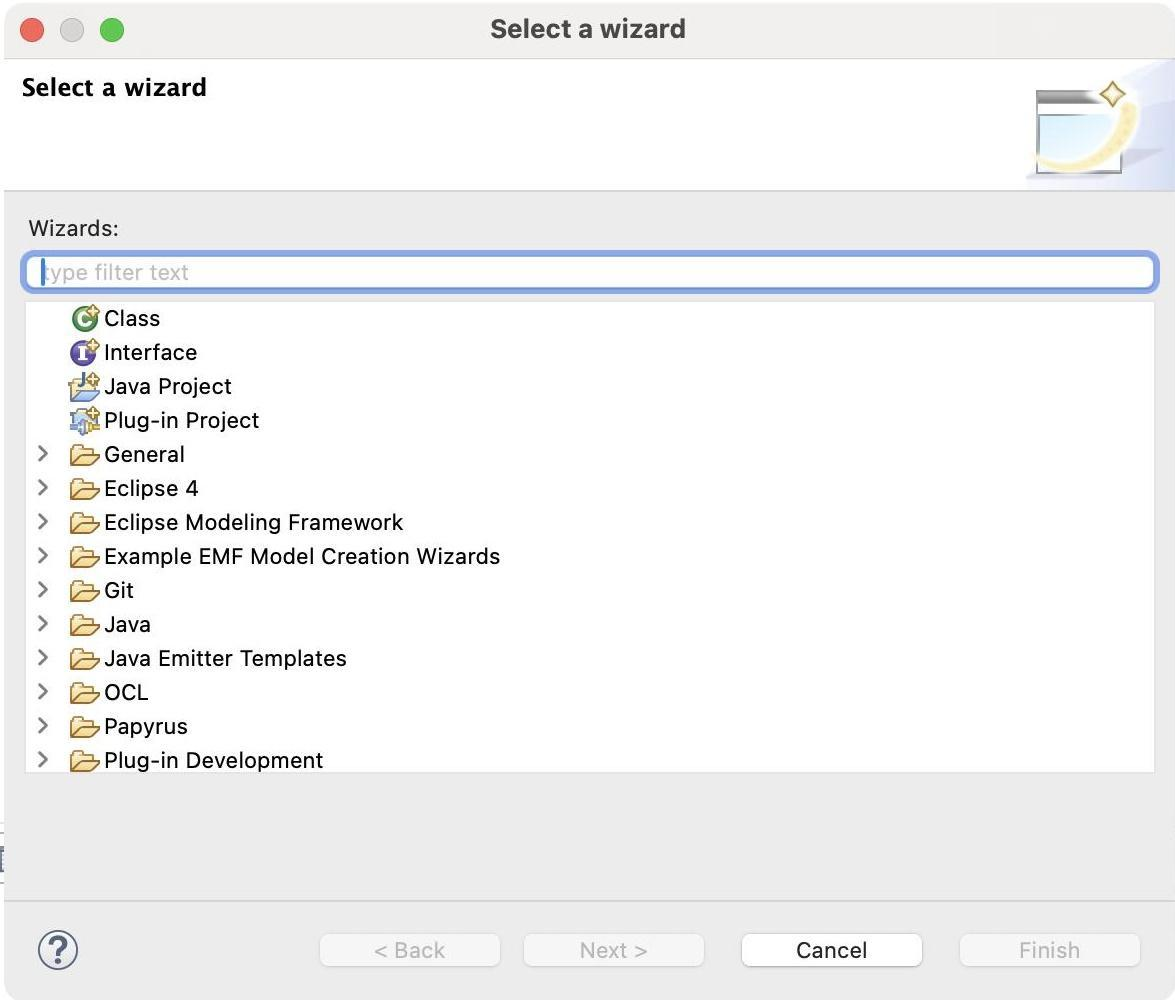
Accessibility tree:
{"name": "Select_a_wizard", "role": "AXWindow", "description": null, "role_description": "standard window", "value": null, "position": "493.00;234.00", "size": "586;500", "children": [{"name": null, "role": "AXScrollArea", "description": null, "role_description": "scroll area", "value": null, "position": "16.00;57.00", "size": "495;37", "children": [{"name": null, "role": "AXTextArea", "description": null, "role_description": "text entry area", "value": " \n ", "position": "16.00;57.00", "size": "495;37", "children": []}]}, {"name": null, "role": "AXStaticText", "description": null, "role_description": "text", "value": "Select a wizard", "position": "7.00;35.00", "size": "504;15", "children": []}, {"name": null, "role": "AXImage", "description": "", "role_description": "image", "value": null, "position": "511.00;28.00", "size": "75;66", "children": []}, {"name": "Finish", "role": "AXButton", "description": null, "role_description": "button", "value": null, "position": "472.00;462.00", "size": "102;27", "children": []}, {"name": "Cancel", "role": "AXButton", "description": null, "role_description": "button", "value": null, "position": "363.00;462.00", "size": "102;27", "children": []}, {"name": "&Next__", "role": "AXButton", "description": null, "role_description": "button", "value": null, "position": "254.00;462.00", "size": "102;27", "children": []}, {"name": "__&Back", "role": "AXButton", "description": null, "role_description": "button", "value": null, "position": "152.00;462.00", "size": "102;27", "children": []}, {"name": null, "role": "AXToolbar", "description": null, "role_description": "toolbar", "value": null, "position": "12.00;460.00", "size": "30;30", "children": [{"name": "Help", "role": "AXCheckBox", "description": null, "role_description": "checkbox", "value": 0, "position": "12.00;460.00", "size": "30;30", "children": []}]}, {"name": null, "role": "AXStaticText", "description": "", "role_description": "text", "value": "", "position": "10.00;391.00", "size": "0;0", "children": []}, {"name": null, "role": "AXScrollArea", "description": null, "role_description": "scroll area", "value": null, "position": "10.00;149.00", "size": "566;237", "children": [{"name": null, "role": "AXOutline", "description": null, "role_description": "outline", "value": null, "position": "11.00;150.00", "size": "564;272", "children": [{"name": null, "role": "AXRow", "description": null, "role_description": "outline row", "value": null, "position": "11.00;150.00", "size": "564;17", "children": [{"name": null, "role": "AXStaticText", "description": null, "role_description": "text", "value": "Class", "position": "29.00;150.00", "size": "219;16", "children": []}]}, {"name": null, "role": "AXRow", "description": null, "role_description": "outline row", "value": null, "position": "11.00;167.00", "size": "564;17", "children": [{"name": null, "role": "AXStaticText", "description": null, "role_description": "text", "value": "Interface", "position": "29.00;167.00", "size": "219;16", "children": []}]}, {"name": null, "role": "AXRow", "description": null, "role_description": "outline row", "value": null, "position": "11.00;184.00", "size": "564;17", "children": [{"name": null, "role": "AXStaticText", "description": null, "role_description": "text", "value": "Java Project", "position": "29.00;184.00", "size": "219;16", "children": []}]}, {"name": null, "role": "AXRow", "description": null, "role_description": "outline row", "value": null, "position": "11.00;201.00", "size": "564;17", "children": [{"name": null, "role": "AXStaticText", "description": null, "role_description": "text", "value": "Plug-in Project", "position": "29.00;201.00", "size": "219;16", "children": []}]}, {"name": null, "role": "AXRow", "description": null, "role_description": "outline row", "value": null, "position": "11.00;218.00", "size": "564;17", "children": [{"name": null, "role": "AXGroup", "description": null, "role_description": "group", "value": null, "position": "11.00;218.00", "size": "238;17", "children": [{"name": null, "role": "AXDisclosureTriangle", "description": null, "role_description": "disclosure triangle", "value": 0, "position": "13.00;218.00", "size": "12;16", "children": []}, {"name": null, "role": "AXStaticText", "description": null, "role_description": "text", "value": "General", "position": "29.00;218.00", "size": "219;16", "children": []}]}]}, {"name": null, "role": "AXRow", "description": null, "role_description": "outline row", "value": null, "position": "11.00;235.00", "size": "564;17", "children": [{"name": null, "role": "AXGroup", "description": null, "role_description": "group", "value": null, "position": "11.00;235.00", "size": "238;17", "children": [{"name": null, "role": "AXDisclosureTriangle", "description": null, "role_description": "disclosure triangle", "value": 0, "position": "13.00;235.00", "size": "12;16", "children": []}, {"name": null, "role": "AXStaticText", "description": null, "role_description": "text", "value": "Eclipse 4", "position": "29.00;235.00", "size": "219;16", "children": []}]}]}, {"name": null, "role": "AXRow", "description": null, "role_description": "outline row", "value": null, "position": "11.00;252.00", "size": "564;17", "children": [{"name": null, "role": "AXGroup", "description": null, "role_description": "group", "value": null, "position": "11.00;252.00", "size": "238;17", "children": [{"name": null, "role": "AXDisclosureTriangle", "description": null, "role_description": "disclosure triangle", "value": 0, "position": "13.00;252.00", "size": "12;16", "children": []}, {"name": null, "role": "AXStaticText", "description": null, "role_description": "text", "value": "Eclipse Modeling Framework", "position": "29.00;252.00", "size": "219;16", "children": []}]}]}, {"name": null, "role": "AXRow", "description": null, "role_description": "outline row", "value": null, "position": "11.00;269.00", "size": "564;17", "children": [{"name": null, "role": "AXGroup", "description": null, "role_description": "group", "value": null, "position": "11.00;269.00", "size": "238;17", "children": [{"name": null, "role": "AXDisclosureTriangle", "description": null, "role_description": "disclosure triangle", "value": 0, "position": "13.00;269.00", "size": "12;16", "children": []}, {"name": null, "role": "AXStaticText", "description": null, "role_description": "text", "value": "Example EMF Model Creation Wizards", "position": "29.00;269.00", "size": "219;16", "children": []}]}]}, {"name": null, "role": "AXRow", "description": null, "role_description": "outline row", "value": null, "position": "11.00;286.00", "size": "564;17", "children": [{"name": null, "role": "AXGroup", "description": null, "role_description": "group", "value": null, "position": "11.00;286.00", "size": "238;17", "children": [{"name": null, "role": "AXDisclosureTriangle", "description": null, "role_description": "disclosure triangle", "value": 0, "position": "13.00;286.00", "size": "12;16", "children": []}, {"name": null, "role": "AXStaticText", "description": null, "role_description": "text", "value": "Git", "position": "29.00;286.00", "size": "219;16", "children": []}]}]}, {"name": null, "role": "AXRow", "description": null, "role_description": "outline row", "value": null, "position": "11.00;303.00", "size": "564;17", "children": [{"name": null, "role": "AXGroup", "description": null, "role_description": "group", "value": null, "position": "11.00;303.00", "size": "238;17", "children": [{"name": null, "role": "AXDisclosureTriangle", "description": null, "role_description": "disclosure triangle", "value": 0, "position": "13.00;303.00", "size": "12;16", "children": []}, {"name": null, "role": "AXStaticText", "description": null, "role_description": "text", "value": "Java", "position": "29.00;303.00", "size": "219;16", "children": []}]}]}, {"name": null, "role": "AXRow", "description": null, "role_description": "outline row", "value": null, "position": "11.00;320.00", "size": "564;17", "children": [{"name": null, "role": "AXGroup", "description": null, "role_description": "group", "value": null, "position": "11.00;320.00", "size": "238;17", "children": [{"name": null, "role": "AXDisclosureTriangle", "description": null, "role_description": "disclosure triangle", "value": 0, "position": "13.00;320.00", "size": "12;16", "children": []}, {"name": null, "role": "AXStaticText", "description": null, "role_description": "text", "value": "Java Emitter Templates", "position": "29.00;320.00", "size": "219;16", "children": []}]}]}, {"name": null, "role": "AXRow", "description": null, "role_description": "outline row", "value": null, "position": "11.00;337.00", "size": "564;17", "children": [{"name": null, "role": "AXGroup", "description": null, "role_description": "group", "value": null, "position": "11.00;337.00", "size": "238;17", "children": [{"name": null, "role": "AXDisclosureTriangle", "description": null, "role_description": "disclosure triangle", "value": 0, "position": "13.00;337.00", "size": "12;16", "children": []}, {"name": null, "role": "AXStaticText", "description": null, "role_description": "text", "value": "OCL", "position": "29.00;337.00", "size": "219;16", "children": []}]}]}, {"name": null, "role": "AXRow", "description": null, "role_description": "outline row", "value": null, "position": "11.00;354.00", "size": "564;17", "children": [{"name": null, "role": "AXGroup", "description": null, "role_description": "group", "value": null, "position": "11.00;354.00", "size": "238;17", "children": [{"name": null, "role": "AXDisclosureTriangle", "description": null, "role_description": "disclosure triangle", "value": 0, "position": "13.00;354.00", "size": "12;16", "children": []}, {"name": null, "role": "AXStaticText", "description": null, "role_description": "text", "value": "Papyrus", "position": "29.00;354.00", "size": "219;16", "children": []}]}]}, {"name": null, "role": "AXRow", "description": null, "role_description": "outline row", "value": null, "position": "11.00;371.00", "size": "564;17", "children": [{"name": null, "role": "AXGroup", "description": null, "role_description": "group", "value": null, "position": "11.00;371.00", "size": "238;17", "children": [{"name": null, "role": "AXDisclosureTriangle", "description": null, "role_description": "disclosure triangle", "value": 0, "position": "13.00;371.00", "size": "12;16", "children": []}, {"name": null, "role": "AXStaticText", "description": null, "role_description": "text", "value": "Plug-in Development", "position": "29.00;371.00", "size": "219;16", "children": []}]}]}, {"name": null, "role": "AXRow", "description": null, "role_description": "outline row", "value": null, "position": "11.00;388.00", "size": "564;17", "children": [{"name": null, "role": "AXGroup", "description": null, "role_description": "group", "value": null, "position": "11.00;388.00", "size": "238;17", "children": [{"name": null, "role": "AXDisclosureTriangle", "description": null, "role_description": "disclosure triangle", "value": 0, "position": "13.00;388.00", "size": "12;16", "children": []}, {"name": null, "role": "AXStaticText", "description": null, "role_description": "text", "value": "User Assistance", "position": "29.00;388.00", "size": "219;16", "children": []}]}]}, {"name": null, "role": "AXRow", "description": null, "role_description": "outline row", "value": null, "position": "11.00;405.00", "size": "564;17", "children": [{"name": null, "role": "AXGroup", "description": null, "role_description": "group", "value": null, "position": "11.00;405.00", "size": "238;17", "children": [{"name": null, "role": "AXDisclosureTriangle", "description": null, "role_description": "disclosure triangle", "value": 0, "position": "13.00;405.00", "size": "12;16", "children": []}, {"name": null, "role": "AXStaticText", "description": null, "role_description": "text", "value": "Examples", "position": "29.00;405.00", "size": "219;16", "children": []}]}]}, {"name": null, "role": "AXColumn", "description": null, "role_description": "column", "value": null, "position": "11.00;150.00", "size": "238;272", "children": []}]}, {"name": null, "role": "AXScrollBar", "description": null, "role_description": "scroll bar", "value": 0.0, "position": "559.00;150.00", "size": "16;235", "children": [{"name": null, "role": "AXValueIndicator", "description": null, "role_description": "value indicator", "value": 0.0, "position": "563.00;151.00", "size": "12;201", "children": []}, {"name": null, "role": "AXButton", "description": null, "role_description": "increment arrow button", "value": null, "position": "559.00;150.00", "size": "0;0", "children": []}, {"name": null, "role": "AXButton", "description": null, "role_description": "decrement arrow button", "value": null, "position": "559.00;150.00", "size": "0;0", "children": []}, {"name": null, "role": "AXButton", "description": null, "role_description": "increment page button", "value": null, "position": "563.00;352.50", "size": "12;32", "children": []}, {"name": null, "role": "AXButton", "description": null, "role_description": "decrement page button", "value": null, "position": "563.00;150.00", "size": "12;1", "children": []}]}]}, {"name": "type_filter_text", "role": "AXTextField", "description": null, "role_description": "search text field", "value": "", "position": "10.00;125.00", "size": "566;19", "children": []}, {"name": null, "role": "AXStaticText", "description": null, "role_description": "text", "value": "Wizards:", "position": "10.00;106.00", "size": "50;14", "children": []}, {"name": null, "role": "AXButton", "description": null, "role_description": "close button", "value": null, "position": "7.00;6.00", "size": "14;16", "children": []}, {"name": null, "role": "AXButton", "description": null, "role_description": "zoom button", "value": null, "position": "47.00;6.00", "size": "14;16", "children": [{"name": null, "role": "AXGroup", "description": null, "role_description": "group", "value": null, "position": "47.00;6.00", "size": "14;16", "children": []}]}, {"name": null, "role": "AXButton", "description": null, "role_description": "minimize button", "value": null, "position": "27.00;6.00", "size": "14;16", "children": []}, {"name": null, "role": "AXStaticText", "description": null, "role_description": "text", "value": "Select a wizard", "position": "241.00;5.00", "size": "103;16", "children": []}]}